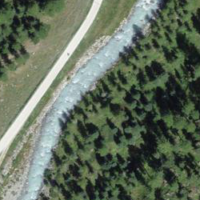
EUNIS habitat code: 43
Species observed at this site:
Parnassius apollo
Erebia alberganus